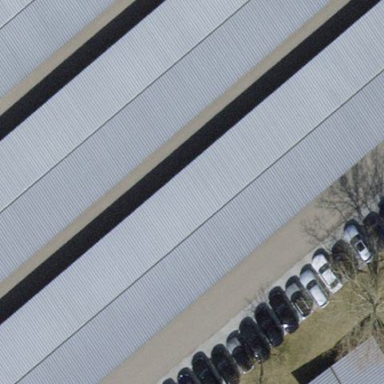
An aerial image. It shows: View of roof of building.